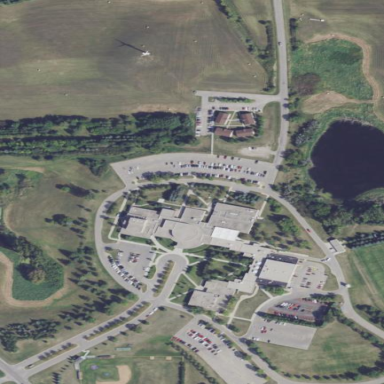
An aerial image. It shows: College.